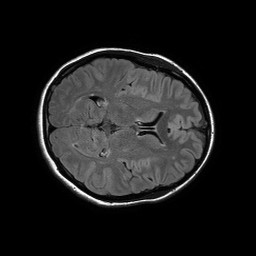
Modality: FLAIR
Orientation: axial
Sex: female
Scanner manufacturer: philips
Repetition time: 11 s
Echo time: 0.125 s